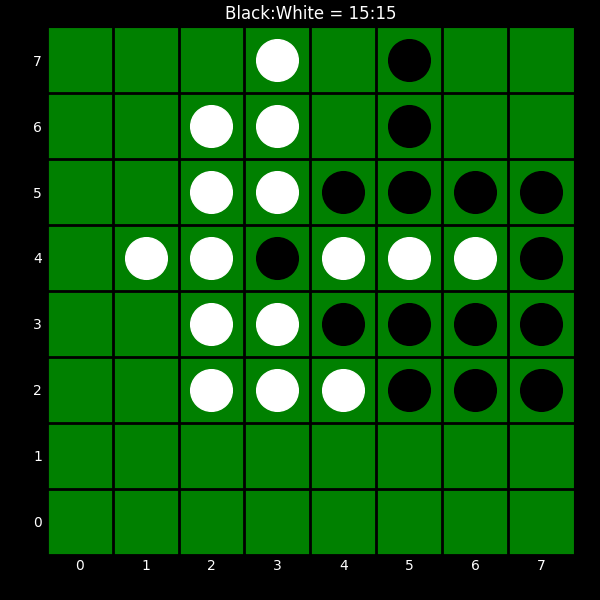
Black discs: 15
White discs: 15